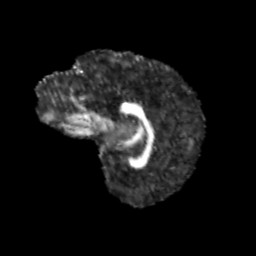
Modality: FA
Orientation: sagittal
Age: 11
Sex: female
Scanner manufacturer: siemens
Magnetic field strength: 3 T
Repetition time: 3.8 s
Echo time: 0.07 s